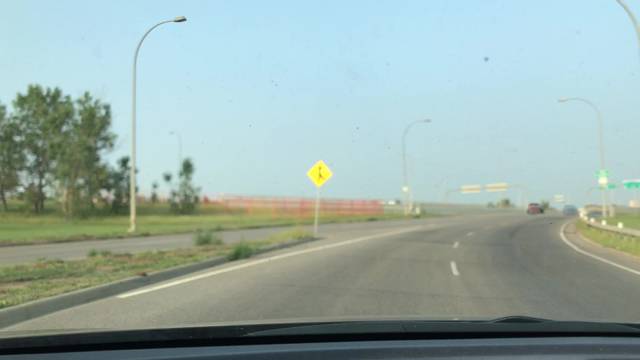
Region: Canada
Coordinates: 53.537, -113.483